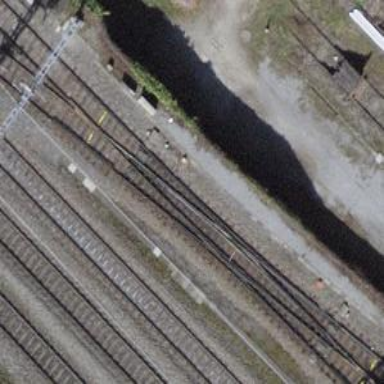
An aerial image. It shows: Rail siding with electrified contact lines.